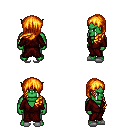
a pixel art fantasy rpg character, male body template, orc, green skin, red robe, teal pants, light blonde left-swept hairstyle, white slippers, four views (front, back, left, right), 2x2 character sprite sheet, small pixel art, hard edges, no anti-aliasing